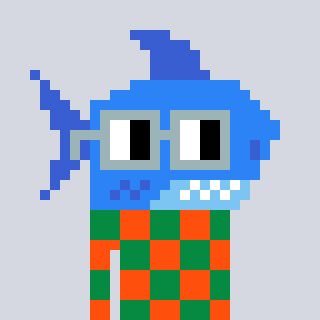
a pixel art character with square dark gray glasses, a shark-shaped head and a orange-colored body on a cool background